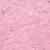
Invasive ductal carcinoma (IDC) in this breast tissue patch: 0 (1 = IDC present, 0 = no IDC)